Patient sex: M
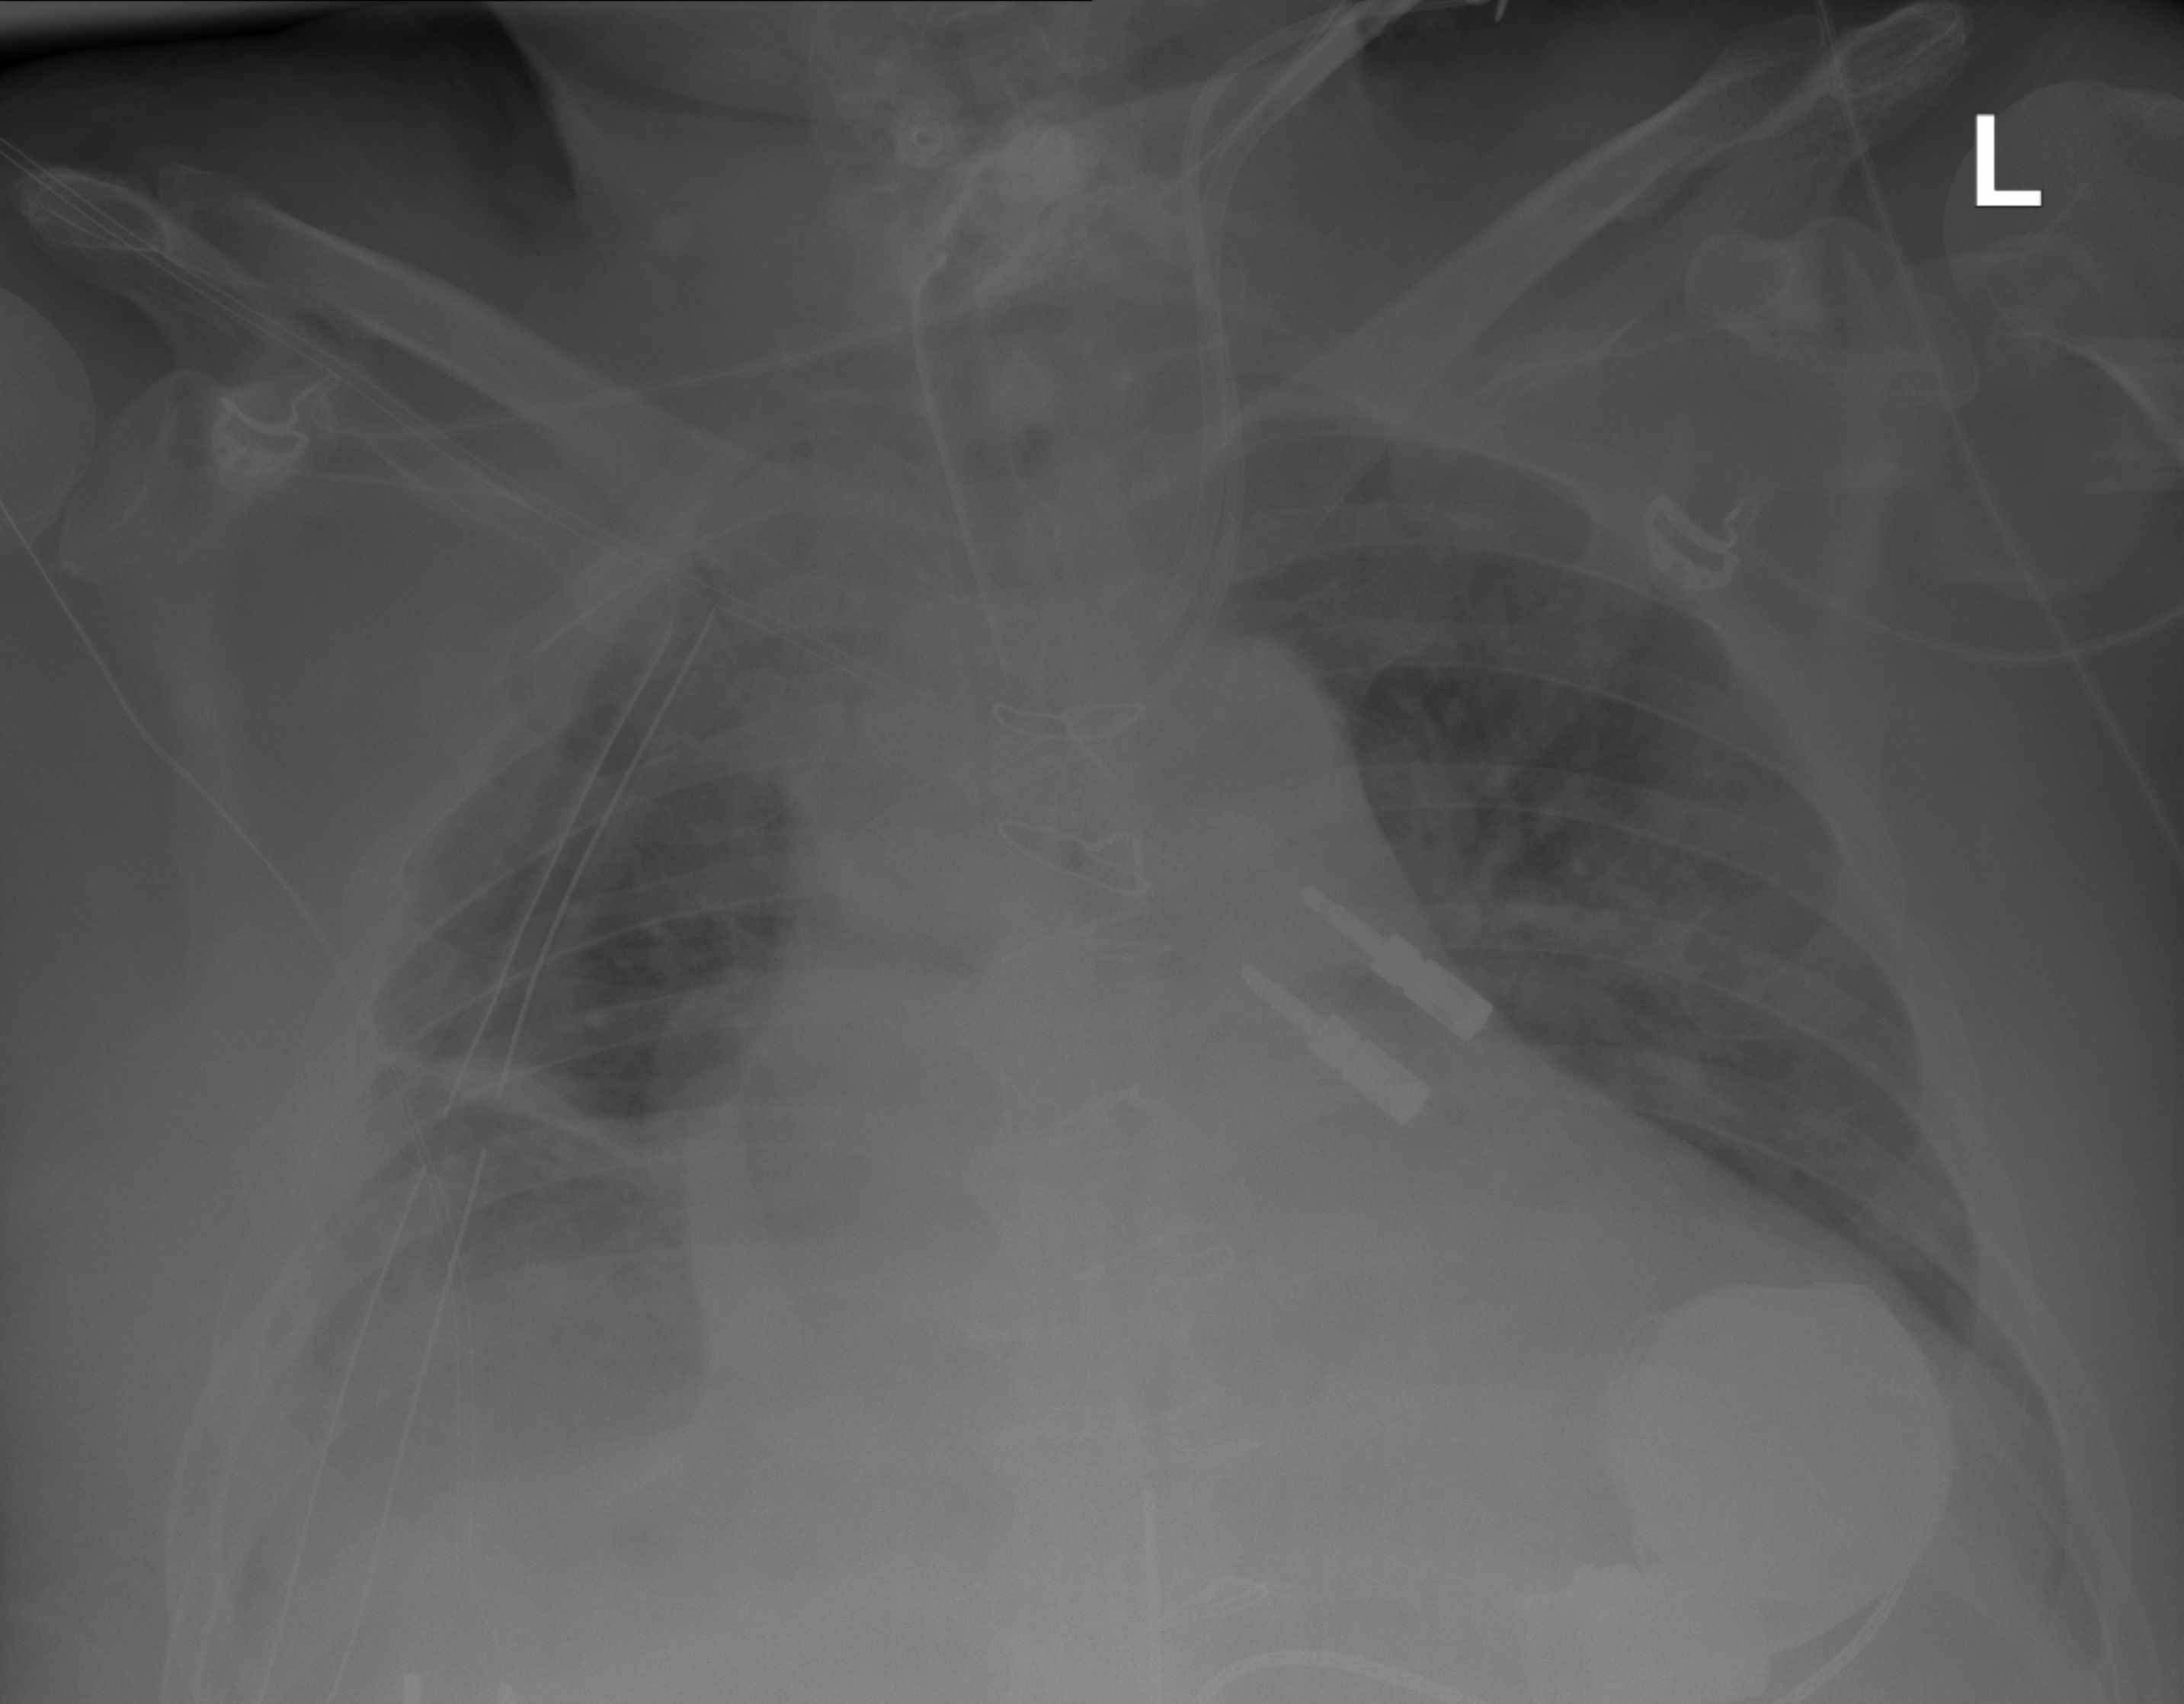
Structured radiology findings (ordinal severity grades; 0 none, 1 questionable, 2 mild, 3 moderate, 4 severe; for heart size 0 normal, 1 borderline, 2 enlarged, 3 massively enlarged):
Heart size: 3
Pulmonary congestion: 2
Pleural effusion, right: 2
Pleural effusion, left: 2
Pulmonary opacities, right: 0
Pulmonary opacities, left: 2
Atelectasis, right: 2
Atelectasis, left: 2